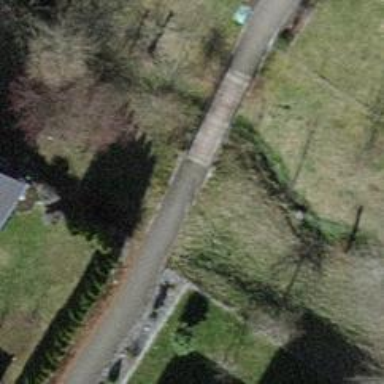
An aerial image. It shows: Footway bridge.